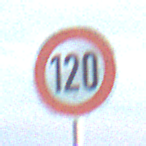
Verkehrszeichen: Geschwindigkeit120
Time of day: SunriseSunset
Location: Outdoor (Nature)
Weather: PartlyCloudy
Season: NotSpecified
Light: Natural